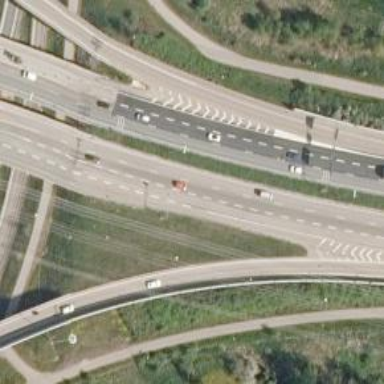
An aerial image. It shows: Asphalt road designated as trunk highway.